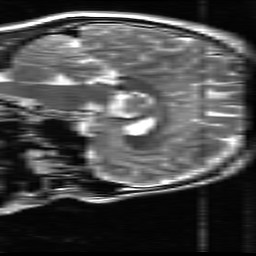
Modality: T2w
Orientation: sagittal
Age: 26
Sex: male
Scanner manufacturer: ge
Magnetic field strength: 3 T
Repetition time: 5.192 s
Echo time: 0.1003 s